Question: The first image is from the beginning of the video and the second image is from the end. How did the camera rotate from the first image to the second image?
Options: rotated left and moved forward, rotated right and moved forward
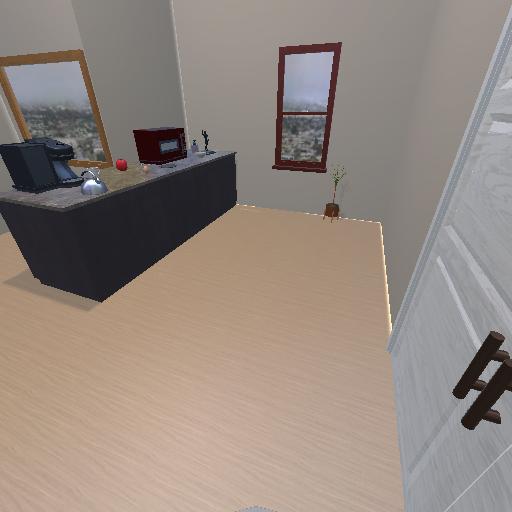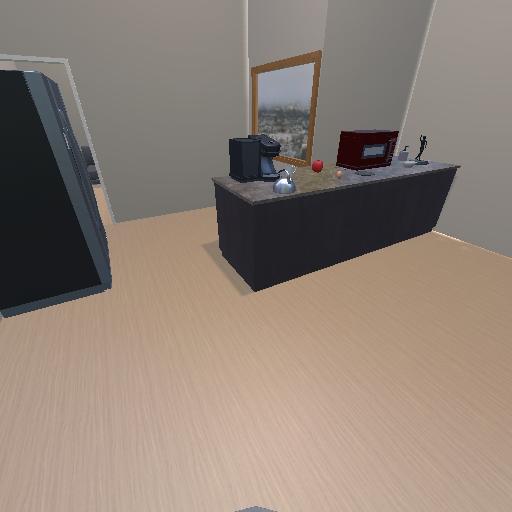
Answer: rotated left and moved forward